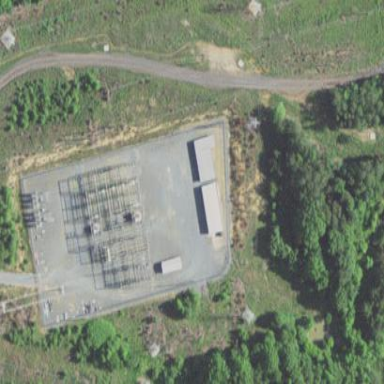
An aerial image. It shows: Fence surrounds transmission level power substation.